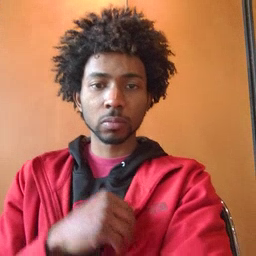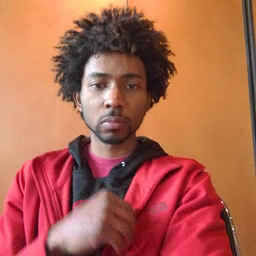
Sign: flag